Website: ulta-beauty
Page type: gifting
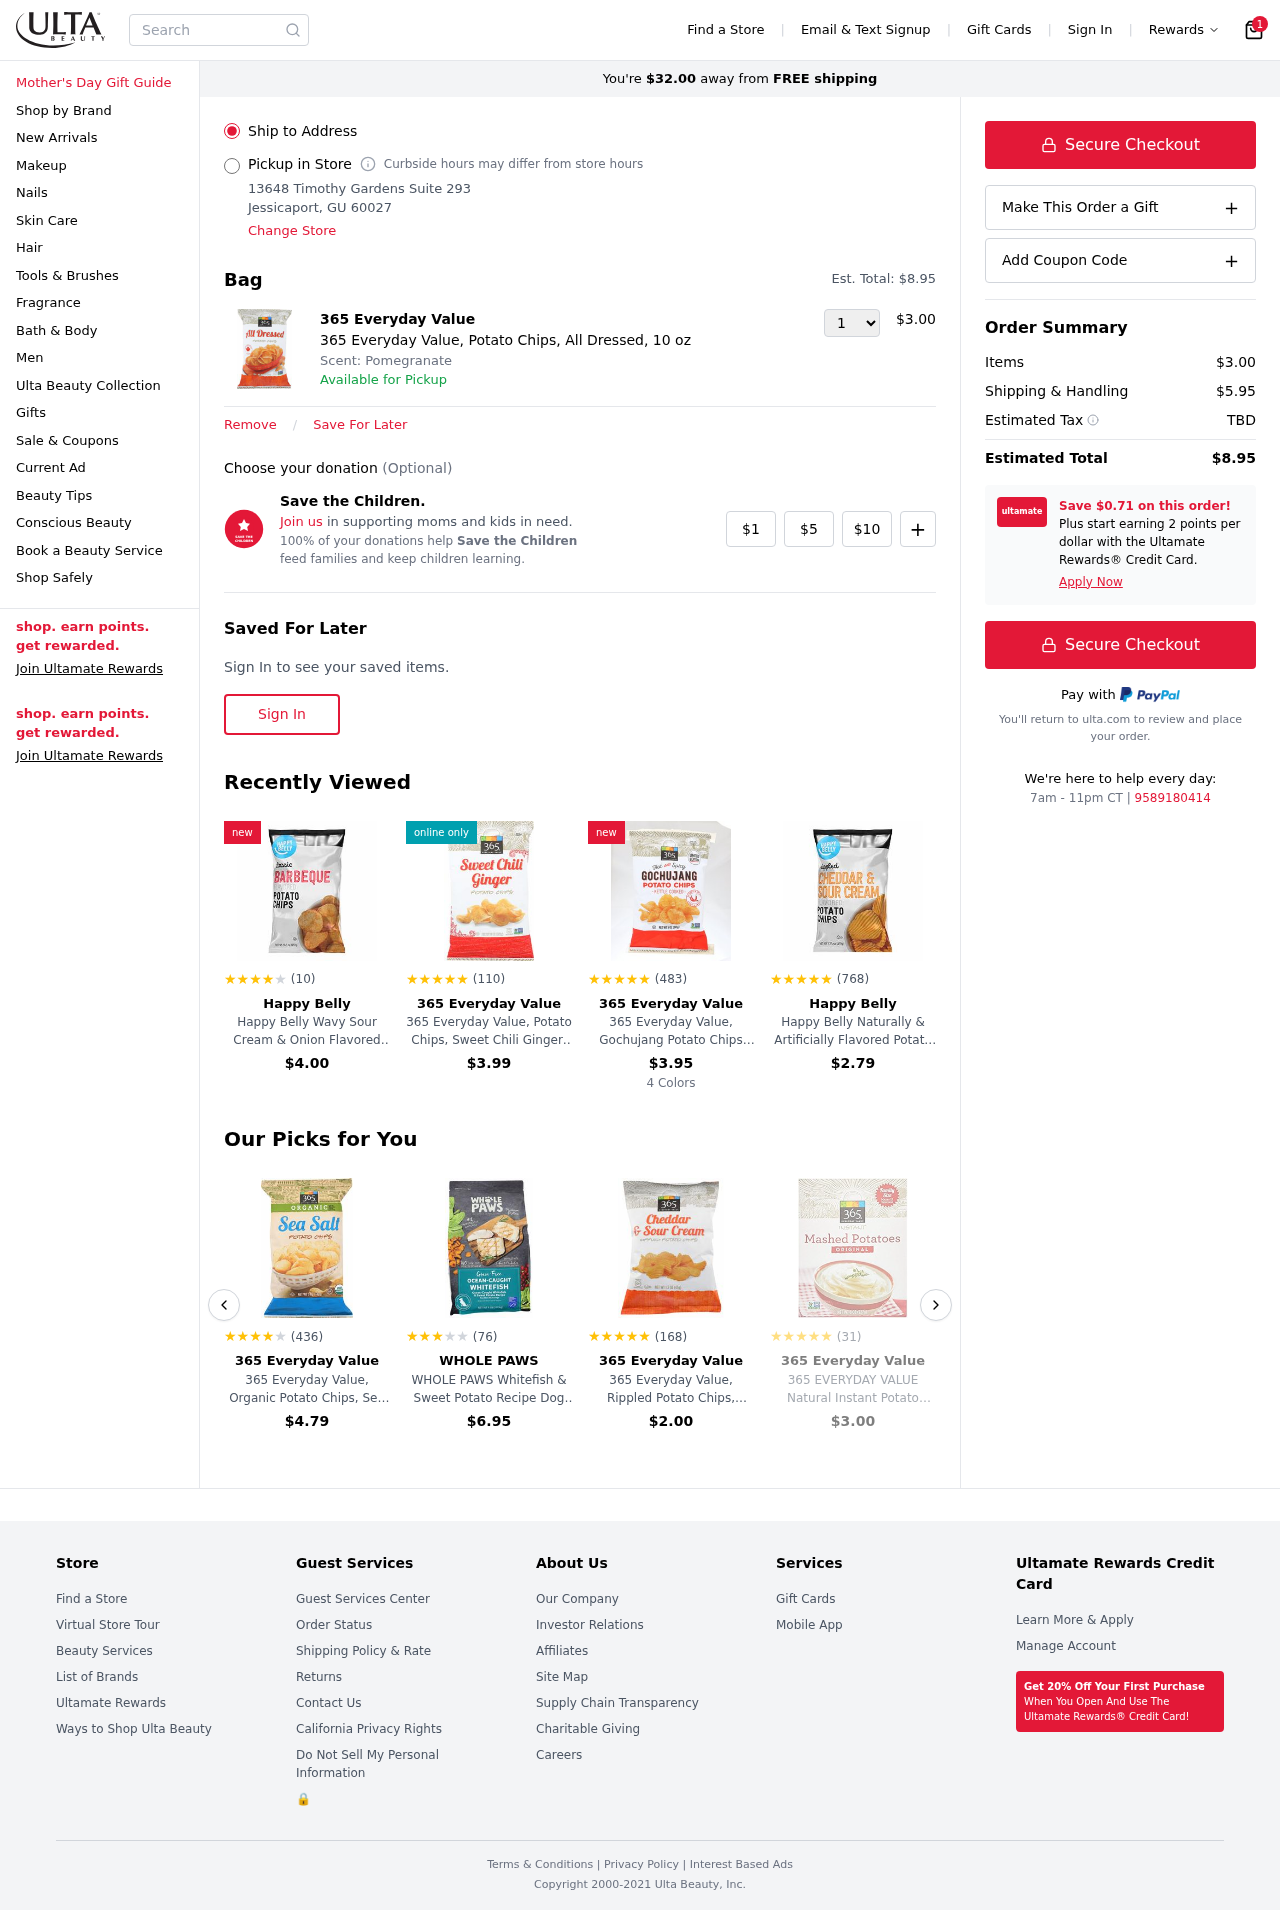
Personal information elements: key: PII_LOCATION1_CITY_STATE_ZIP
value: Jessicaport, GU 60027
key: PII_LOCATION1_STREET
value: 13648 Timothy Gardens Suite 293
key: PII_PHONE
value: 9589180414
Product elements: key: PRODUCT1_BRAND
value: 365 Everyday Value
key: PRODUCT1_NAME
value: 365 Everyday Value, Potato Chips, All Dressed, 10 oz
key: PRODUCT1_PRICE
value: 3
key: PRODUCT1_QUANTITY
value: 1
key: PRODUCT2_BRAND
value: Happy Belly
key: PRODUCT2_NAME
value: Happy Belly Wavy Sour Cream & Onion Flavored Potato Chips, 10.5 oz
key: PRODUCT2_NUM_RATINGS
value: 10
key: PRODUCT2_PRICE
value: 4
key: PRODUCT2_RATING
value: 4.4
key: PRODUCT3_BRAND
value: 365 Everyday Value
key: PRODUCT3_NAME
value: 365 Everyday Value, Potato Chips, Sweet Chili Ginger, 10 oz
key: PRODUCT3_NUM_RATINGS
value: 110
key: PRODUCT3_PRICE
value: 3.99
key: PRODUCT3_RATING
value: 4.7
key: PRODUCT4_BRAND
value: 365 Everyday Value
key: PRODUCT4_NAME
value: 365 Everyday Value, Gochujang Potato Chips Kettle Cooked, 5 Oz
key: PRODUCT4_NUM_RATINGS
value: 483
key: PRODUCT4_PRICE
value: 3.95
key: PRODUCT4_RATING
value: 4.6
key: PRODUCT5_BRAND
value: Happy Belly
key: PRODUCT5_NAME
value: Happy Belly Naturally & Artificially Flavored Potato Chips
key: PRODUCT5_NUM_RATINGS
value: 768
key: PRODUCT5_PRICE
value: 2.79
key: PRODUCT5_RATING
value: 4.5
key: PRODUCT6_BRAND
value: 365 Everyday Value
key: PRODUCT6_NAME
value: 365 Everyday Value, Organic Potato Chips, Sea Salt, 5 oz
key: PRODUCT6_NUM_RATINGS
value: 436
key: PRODUCT6_PRICE
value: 4.79
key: PRODUCT6_RATING
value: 4.1
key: PRODUCT7_BRAND
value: WHOLE PAWS
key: PRODUCT7_NAME
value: WHOLE PAWS Whitefish & Sweet Potato Recipe Dog Food, 64 OZ
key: PRODUCT7_NUM_RATINGS
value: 76
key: PRODUCT7_PRICE
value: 6.95
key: PRODUCT7_RATING
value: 3.1
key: PRODUCT8_BRAND
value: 365 Everyday Value
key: PRODUCT8_NAME
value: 365 Everyday Value, Rippled Potato Chips, Cheddar & Sour Cream, 1.5 oz
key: PRODUCT8_NUM_RATINGS
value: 168
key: PRODUCT8_PRICE
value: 2
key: PRODUCT8_RATING
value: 4.8
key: PRODUCT9_BRAND
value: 365 Everyday Value
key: PRODUCT9_NAME
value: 365 EVERYDAY VALUE Natural Instant Potato Flakes, 8 OZ
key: PRODUCT9_NUM_RATINGS
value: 31
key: PRODUCT9_PRICE
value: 3
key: PRODUCT9_RATING
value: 4.7
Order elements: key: ORDER_NUM_ITEMS
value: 1
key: AMOUNT_TO_FREE_SHIPPING
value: $32.00
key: ORDER_TOTAL
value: $8.95
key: ORDER_SUBTOTAL
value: $3.00
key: ORDER_SHIPPING_COST
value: $5.95
Search elements: key: HEADER_SEARCH
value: Search